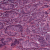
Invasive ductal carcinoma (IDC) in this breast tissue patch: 1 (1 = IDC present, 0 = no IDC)